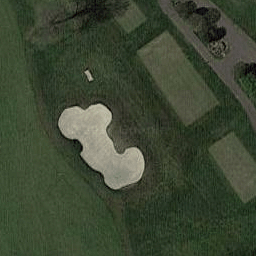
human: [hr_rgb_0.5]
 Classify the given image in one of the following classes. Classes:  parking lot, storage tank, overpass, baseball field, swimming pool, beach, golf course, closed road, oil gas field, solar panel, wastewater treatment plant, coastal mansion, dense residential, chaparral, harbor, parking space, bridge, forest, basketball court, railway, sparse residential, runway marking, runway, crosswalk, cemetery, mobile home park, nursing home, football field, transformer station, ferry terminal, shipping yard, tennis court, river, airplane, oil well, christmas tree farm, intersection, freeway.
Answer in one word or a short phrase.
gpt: golf course